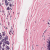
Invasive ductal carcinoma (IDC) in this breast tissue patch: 0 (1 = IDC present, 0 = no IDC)